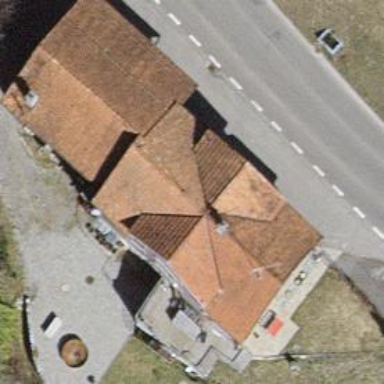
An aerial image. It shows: Restaurant.